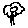
Label: flower